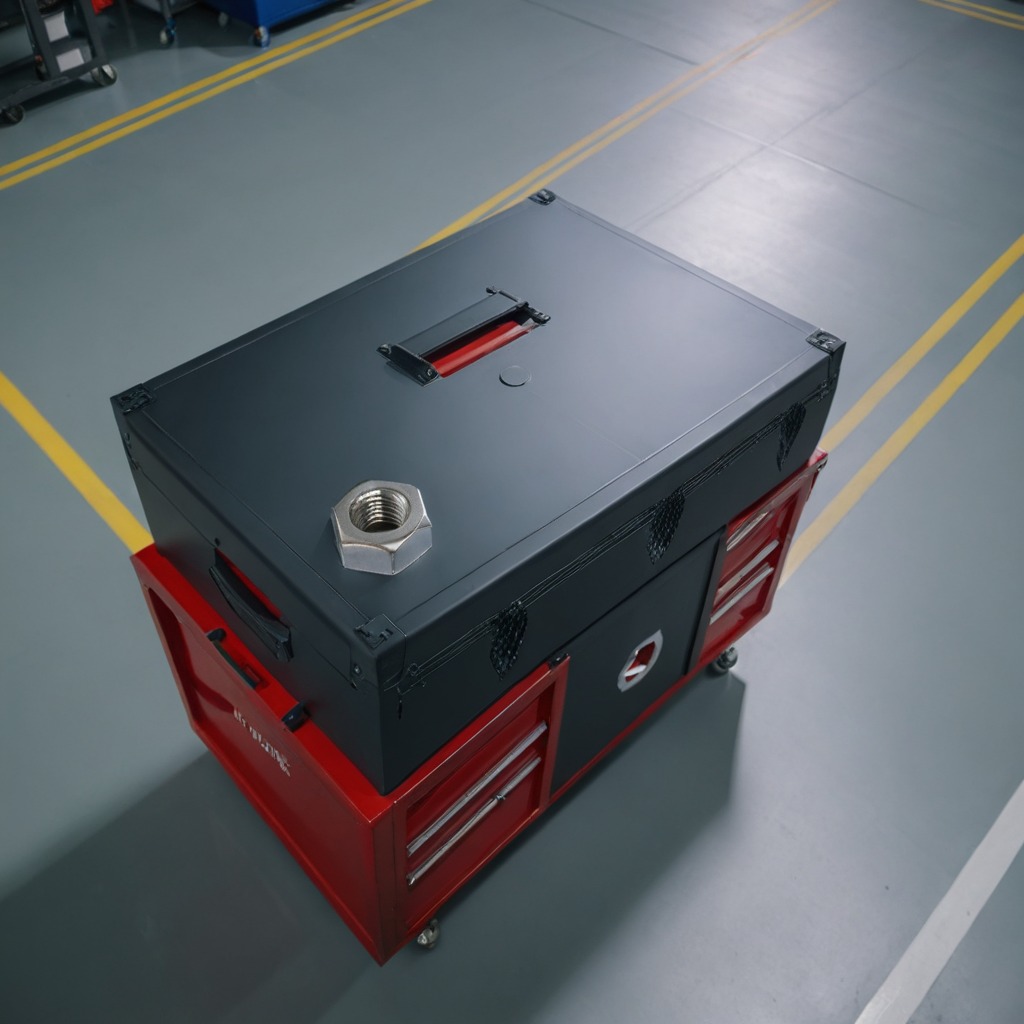
A metal nut is lying on the toolbox surface in an airplane hangar workshop.